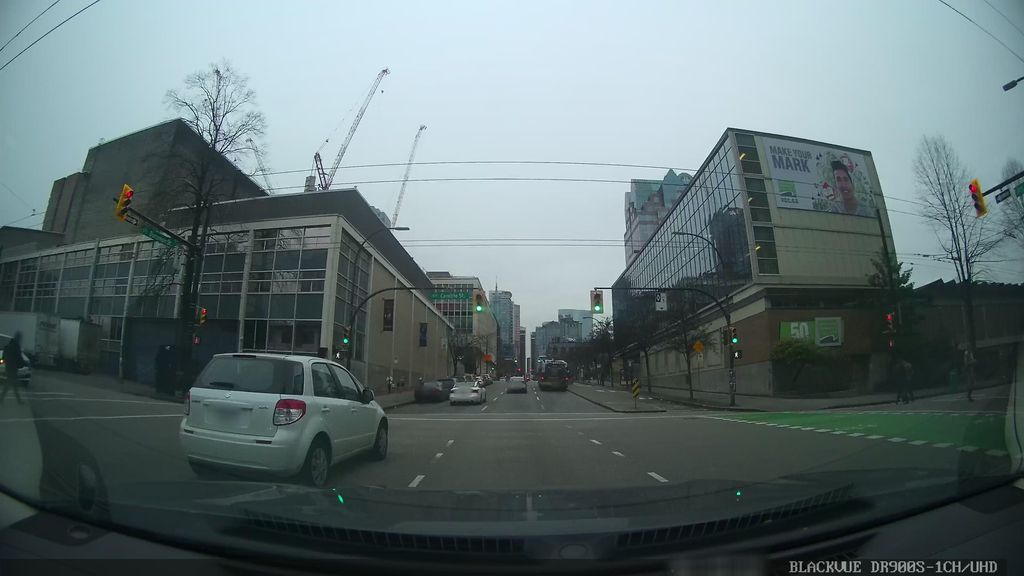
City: vancouver